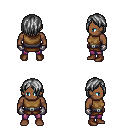
a pixel art fantasy rpg character, male body template, human, dark skin, leather chest armor, magenta pants, gray bangs hairstyle, metal gloves, brown shoes, four views (front, back, left, right), 2x2 character sprite sheet, small pixel art, hard edges, no anti-aliasing